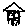
Label: house